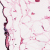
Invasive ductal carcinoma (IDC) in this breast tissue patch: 0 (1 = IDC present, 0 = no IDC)